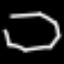
Label: octagon